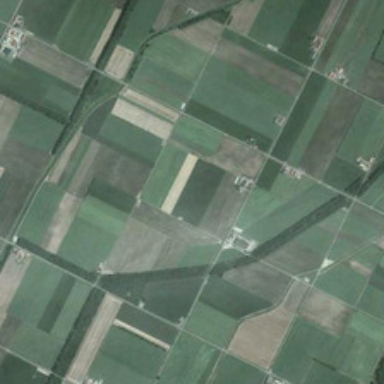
Many pieces of farmlands are together .